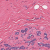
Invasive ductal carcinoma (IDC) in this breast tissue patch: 0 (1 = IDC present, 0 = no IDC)